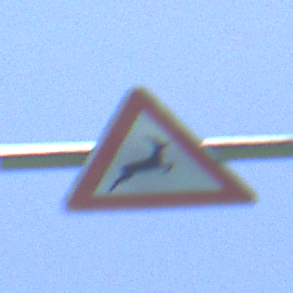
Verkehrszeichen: WildwechselLinks
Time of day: Midday
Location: Outdoor (Nature)
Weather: Clear
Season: Summer
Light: Natural